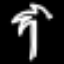
Label: palm tree